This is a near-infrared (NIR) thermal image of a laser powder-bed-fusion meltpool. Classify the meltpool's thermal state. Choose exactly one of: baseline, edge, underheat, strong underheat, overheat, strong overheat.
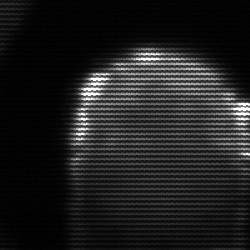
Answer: edge